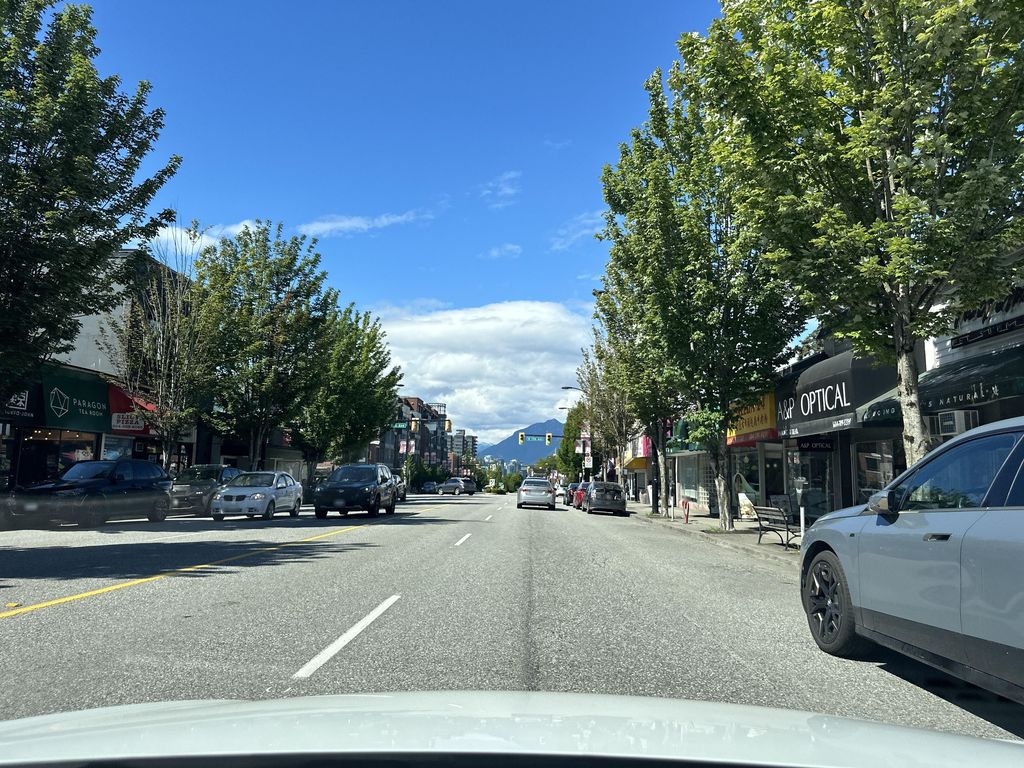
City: vancouver